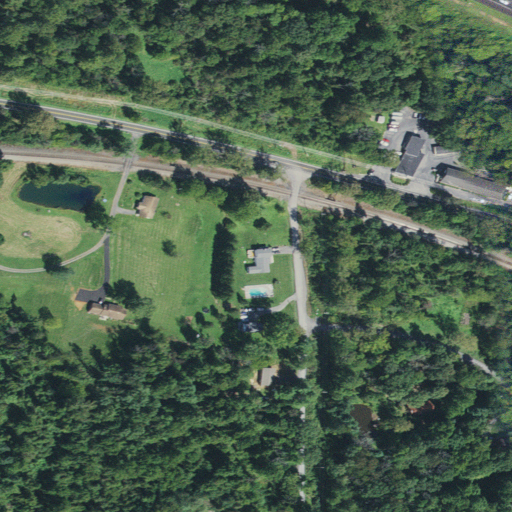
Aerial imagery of valley in Virginia named Snake Hollow containing deciduous forest, open development, low intensity development, pasture, mixed forest, grassland, medium intensity development, and high intensity development